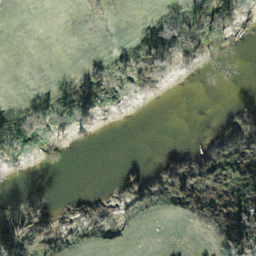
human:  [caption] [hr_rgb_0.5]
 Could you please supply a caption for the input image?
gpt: A river with two rows of trees on both banks of the river .

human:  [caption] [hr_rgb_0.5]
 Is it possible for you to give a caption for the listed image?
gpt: There are two rows of trees on both banks of the river .

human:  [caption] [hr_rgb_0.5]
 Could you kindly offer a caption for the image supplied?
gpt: It is a river with two rows of trees on both banks of the river .

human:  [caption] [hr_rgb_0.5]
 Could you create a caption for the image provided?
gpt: There are two rows of trees on both banks of the river with grass on the ground .

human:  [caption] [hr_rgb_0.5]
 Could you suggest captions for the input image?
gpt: A river go through the area with two rows of trees on both banks of the river and grass on the ground .